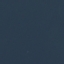
Land use / land cover class: SeaLake